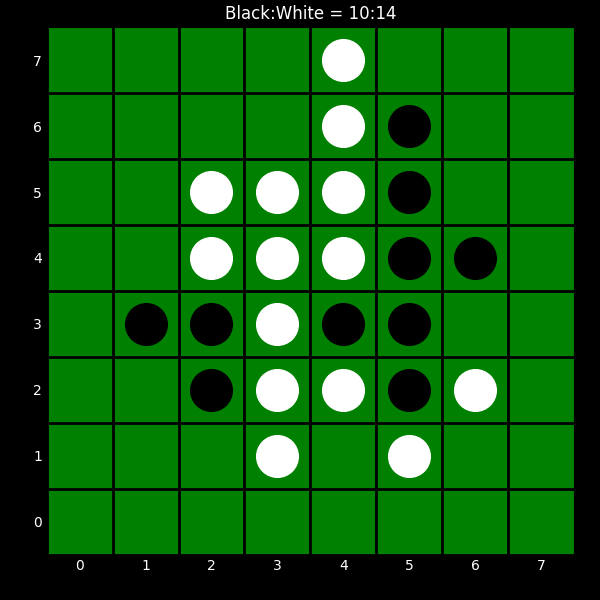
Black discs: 10
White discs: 14